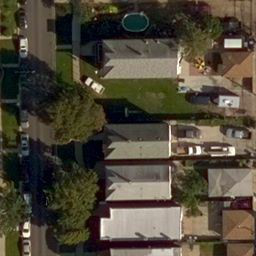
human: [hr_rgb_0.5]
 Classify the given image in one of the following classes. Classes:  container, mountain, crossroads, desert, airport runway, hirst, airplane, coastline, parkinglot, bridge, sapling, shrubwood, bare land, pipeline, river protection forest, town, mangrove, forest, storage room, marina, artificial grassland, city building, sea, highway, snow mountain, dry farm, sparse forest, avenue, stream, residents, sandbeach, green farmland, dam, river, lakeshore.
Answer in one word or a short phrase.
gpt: residents